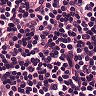
Metastatic tissue present: no